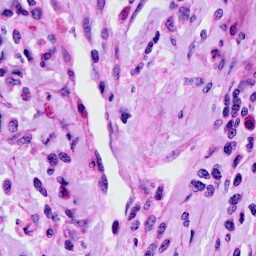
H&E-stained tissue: Cervix